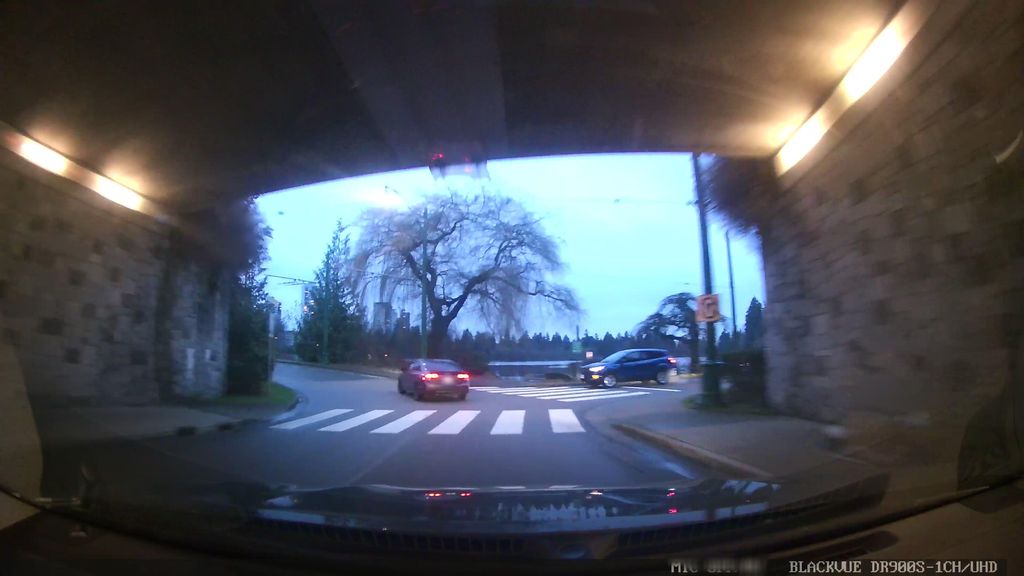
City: vancouver